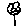
Label: flower